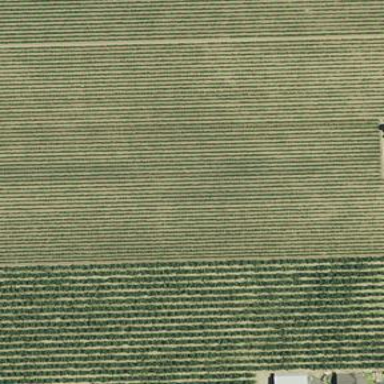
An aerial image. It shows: Vineyard where grapes are grown.